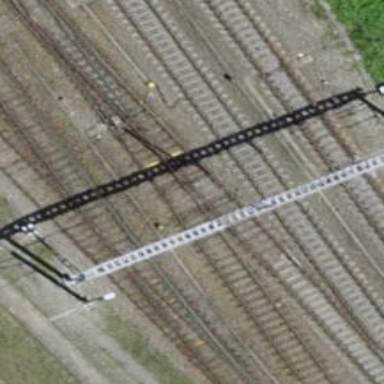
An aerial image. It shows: Single-track electrified railway service yard with contact line for trains.